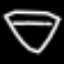
Label: diamond